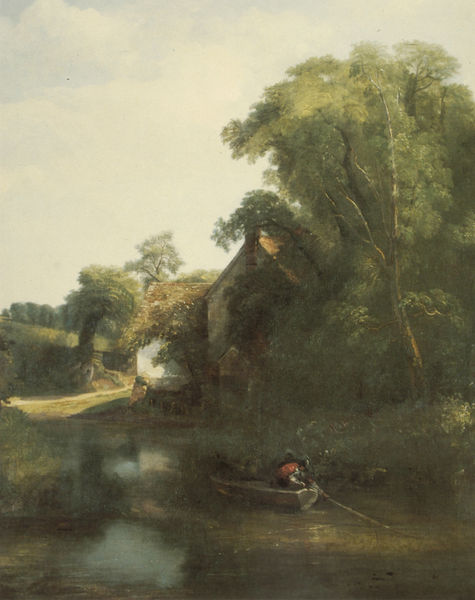
Titel: The Ferry
Künstler: John Constable
Institution: (Privatsammlung)
Schlagwörter: baum, berg, blau, dunkel, gemälde, himmel, laub, mann, meer, schatten, wasser, weiß, wolken, bäume, fluss, gelb, grün, impressionismus, landschaft, ocker, see, teich, ufer, äste, hell, hut, licht, dach, gras, haus, rot, weg, wiese, beige, malerei, hemd, jacke, arm, knoten, mensch, niederlande, ast, bach, baumstamm, birke, hügel, mühle, natur, schilf, spiegelung, strauch, weide, hütte, kirche, pfad, sonne, sträucher, wasserspiegelung, wiesen, gold, reich, schnur, saum, gebeugt, wald, arbeit, boot, kahn, kamin, ruder, schornstein, stock, weiher, bewölkt, hellblau, ruhig, schiff, segel, sommer, ruhe, spiegelbild, fischer, leine, ziegel, tag, landschaftsmalerei, idylle, romantik, ölgemälde, häuschen, steg, tau, reflexe, ruderboot, sakko, bauer, bücken, scheune, strohdach, wurzel, seil, idyll, flusslandschaft, lichtung, angel, laubbaum, sonnig, fisch, wurzeln, hellgrau, blua, tümpel, wams, schnurr, kapelle, reflektion, hochkant, eiche, esse, anker, netz, reuse, angler, angeln, auwald, friedlich, nachen, first, verwunschen, luss, erle, verankert, provinz, iesen, festmachen, boschung, khn, vertäuen, us, see haus ruderboot, schiffen